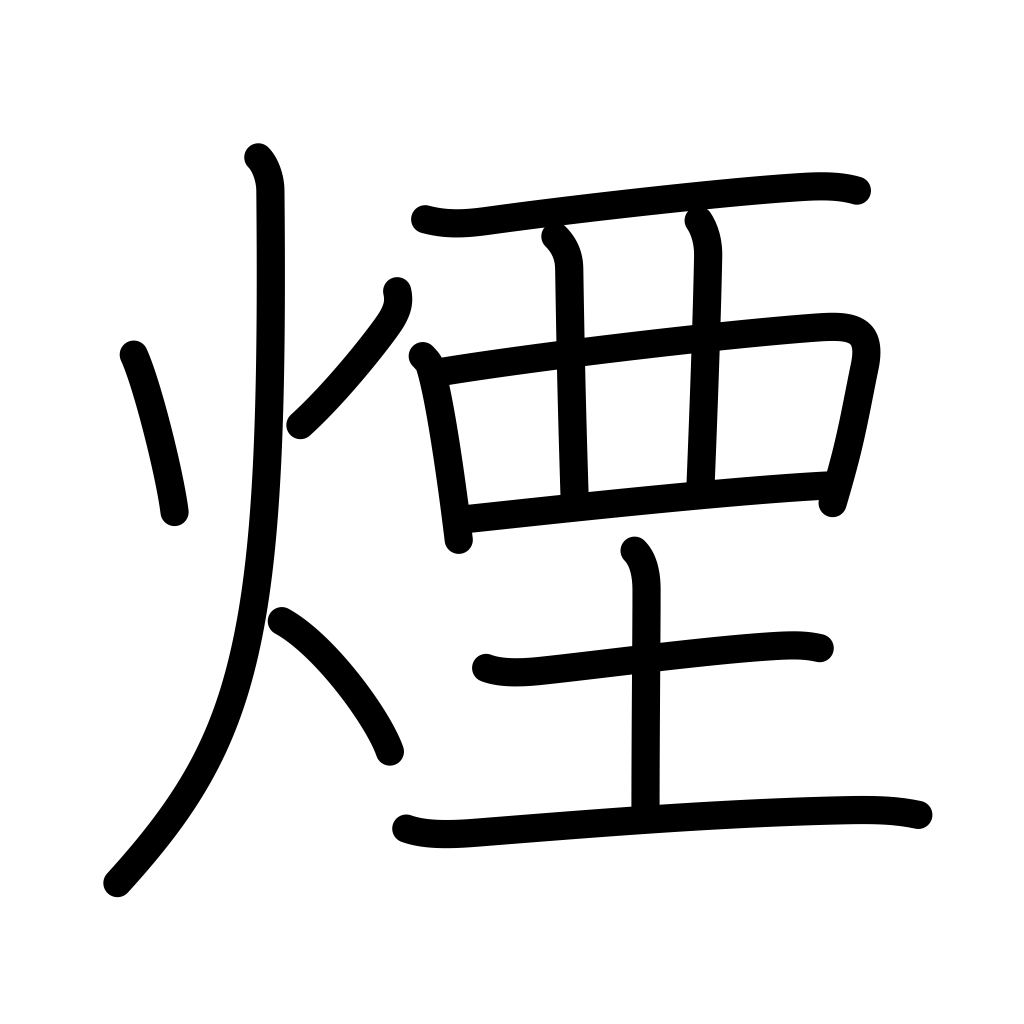
Meaning: smoke